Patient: sex F, age 39
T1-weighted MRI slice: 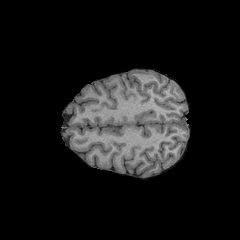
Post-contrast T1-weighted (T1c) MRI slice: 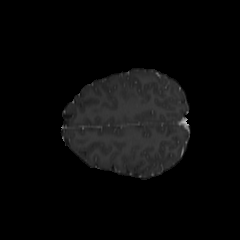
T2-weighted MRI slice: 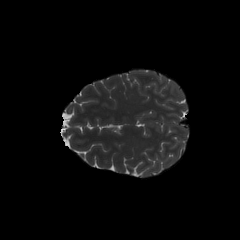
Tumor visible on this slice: no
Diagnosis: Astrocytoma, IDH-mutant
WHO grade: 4